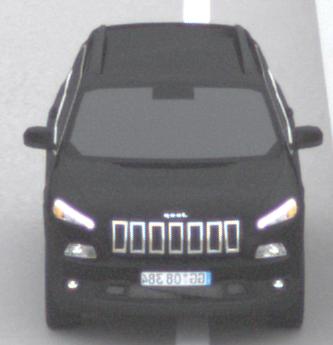
Make: Jeep
Model: Cherokee 3.2 V6 Pentastar
Detailed model: Cherokee (KL)
Model produced from: 2014/07
Model produced until: 2015/07
Doors: 5
Color: black
Road condition: dry road
Daytime: morning or afternoon
Contrast: low contrast